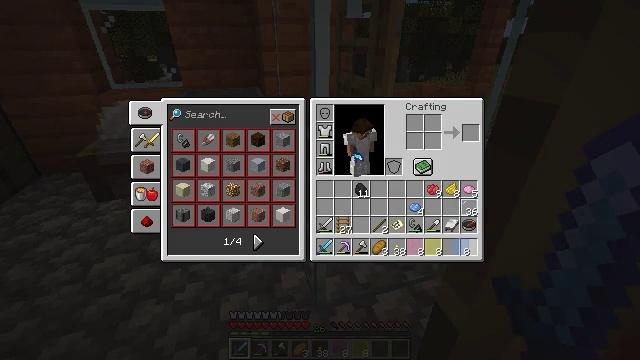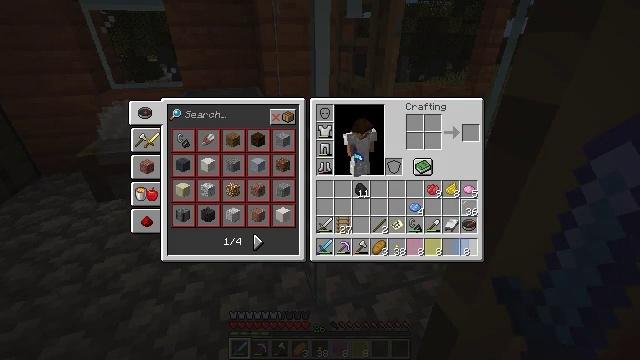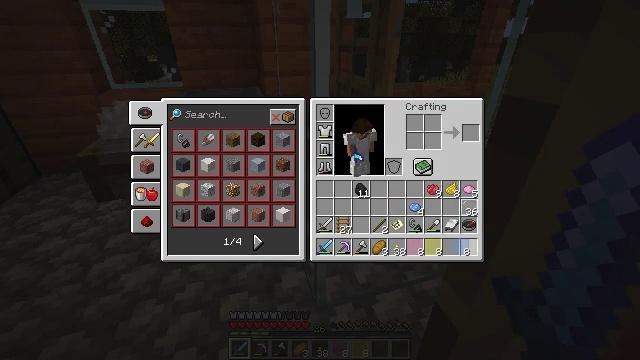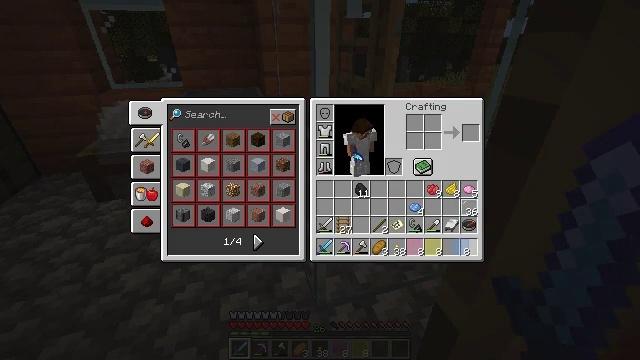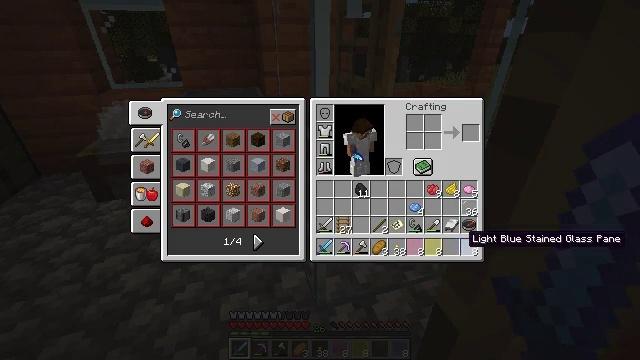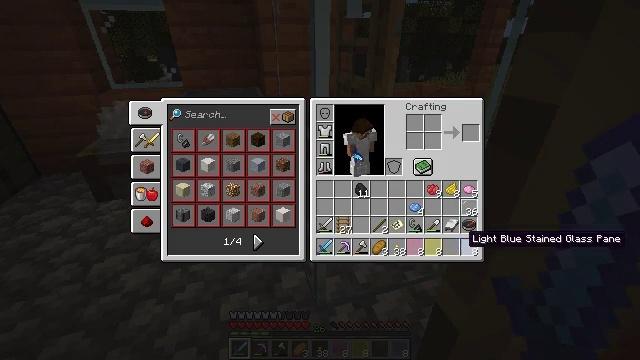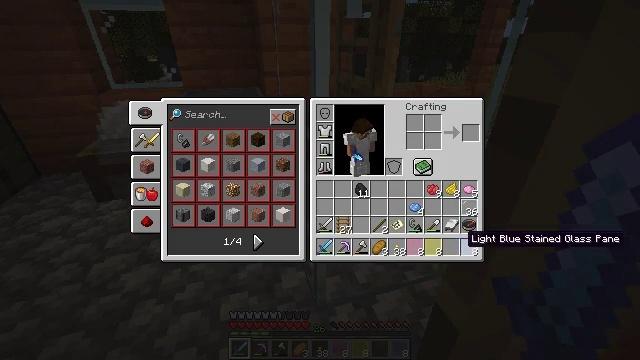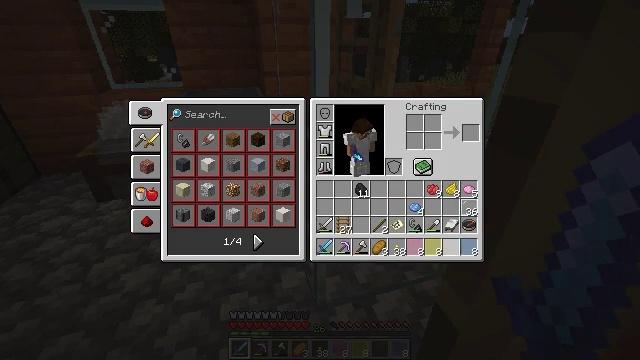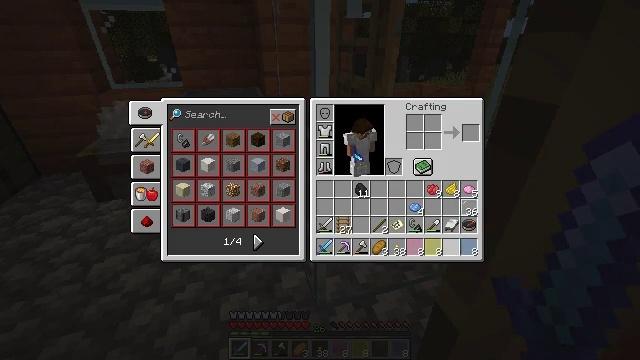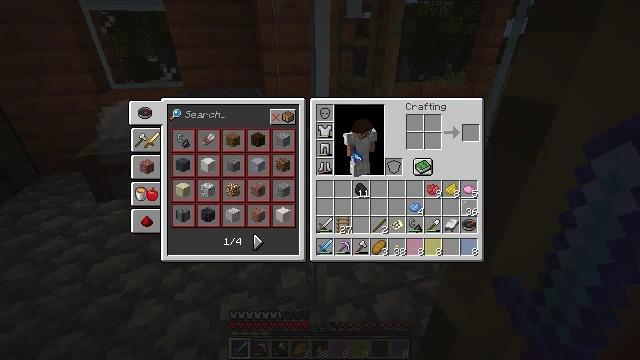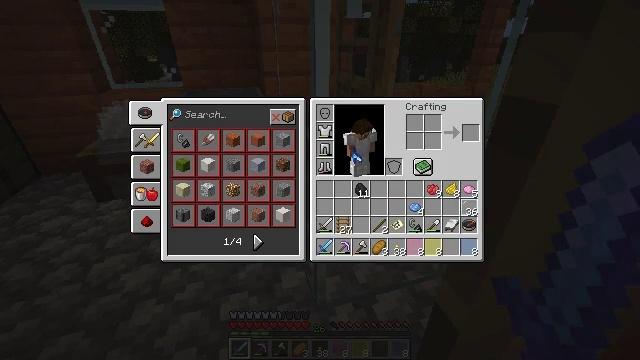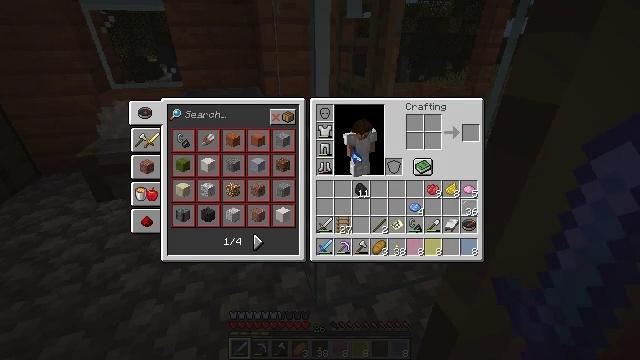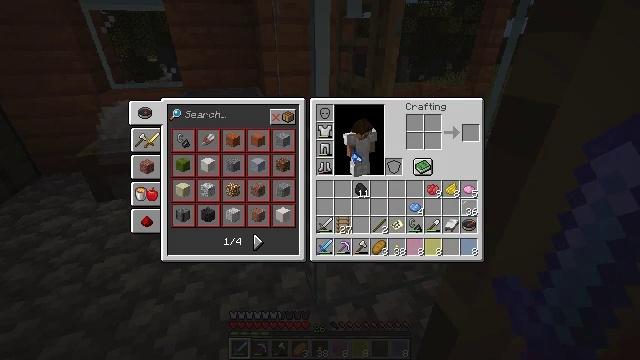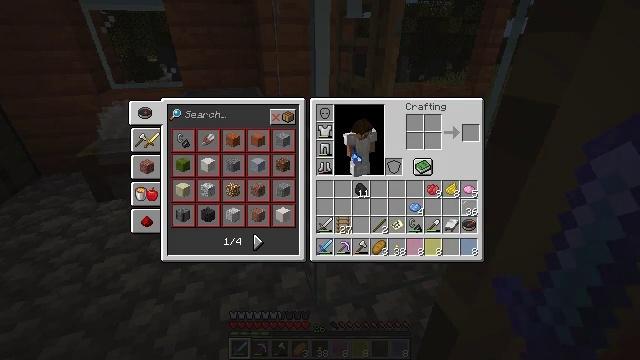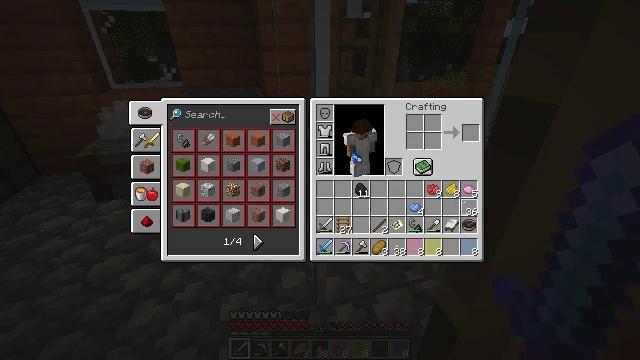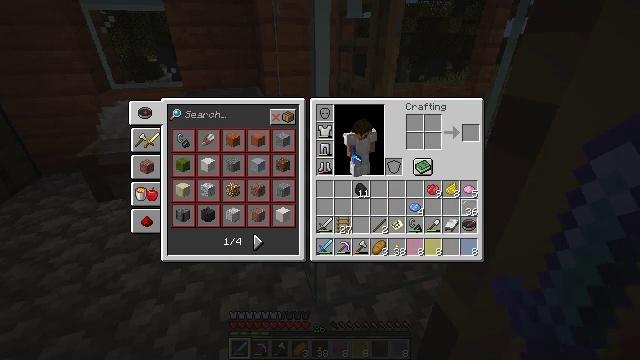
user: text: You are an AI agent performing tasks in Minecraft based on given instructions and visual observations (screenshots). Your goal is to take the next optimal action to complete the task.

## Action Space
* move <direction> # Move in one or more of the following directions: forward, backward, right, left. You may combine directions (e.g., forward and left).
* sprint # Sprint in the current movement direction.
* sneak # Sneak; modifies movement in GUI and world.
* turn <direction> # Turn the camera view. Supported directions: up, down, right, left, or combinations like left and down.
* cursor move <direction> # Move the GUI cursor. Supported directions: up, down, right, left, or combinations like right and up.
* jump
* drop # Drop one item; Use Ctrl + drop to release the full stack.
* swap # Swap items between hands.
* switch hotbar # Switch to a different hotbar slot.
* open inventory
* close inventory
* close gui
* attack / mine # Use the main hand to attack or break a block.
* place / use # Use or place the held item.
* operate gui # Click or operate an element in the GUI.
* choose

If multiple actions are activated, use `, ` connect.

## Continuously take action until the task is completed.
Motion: motion action
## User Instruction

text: Interact with the furnace to obtain green dye.
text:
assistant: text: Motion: operate gui
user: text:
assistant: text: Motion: operate gui
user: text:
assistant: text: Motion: operate gui
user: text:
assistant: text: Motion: no_op
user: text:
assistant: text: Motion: no_op
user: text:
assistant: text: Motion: no_op
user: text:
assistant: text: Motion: no_op
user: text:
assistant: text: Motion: cursor move left
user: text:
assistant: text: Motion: cursor move left and down
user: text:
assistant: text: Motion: no_op
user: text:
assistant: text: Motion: no_op
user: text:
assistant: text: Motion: no_op
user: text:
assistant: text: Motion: no_op
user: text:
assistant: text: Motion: no_op
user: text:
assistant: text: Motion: no_op
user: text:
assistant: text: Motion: no_op
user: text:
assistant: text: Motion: no_op
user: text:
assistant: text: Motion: no_op
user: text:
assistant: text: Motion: no_op
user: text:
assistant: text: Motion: no_op
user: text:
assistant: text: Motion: no_op
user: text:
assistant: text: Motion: no_op
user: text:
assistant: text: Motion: no_op
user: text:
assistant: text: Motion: no_op
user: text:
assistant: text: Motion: operate gui
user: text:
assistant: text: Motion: operate gui
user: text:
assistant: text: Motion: operate gui
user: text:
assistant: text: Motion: operate gui
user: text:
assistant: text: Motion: no_op
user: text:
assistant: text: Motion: no_op